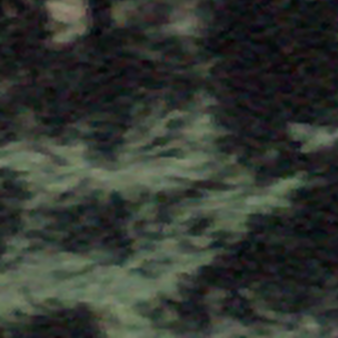
Label: other